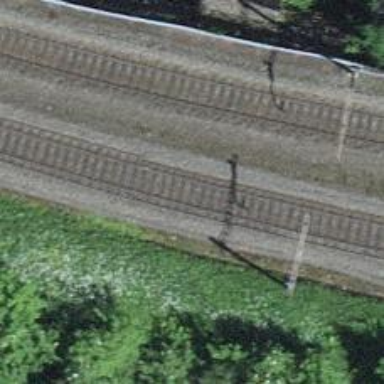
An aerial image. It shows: Single-track railway with electrified contact lines.